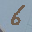
Label: 6